Question: Say I have coded a custom 'Canvas' like this :
'''
public class MyCustomControl : Canvas
{
public MyCustomControl()
{
this.Background = System.Windows.Media.Brushes.LightBlue;
}
}
'''
And I need to put another custom coded (custom control) 'Label' inside it and use the whole project as ONE custom control in ANOTHER project.
I did this :
'''
public class MyCustomControl : Canvas
{
public MyCustomControl()
{
this.Background = System.Windows.Media.Brushes.LightBlue;
}
//My custom label
public class MyLabel : Label
{
public MyLabel()
{
Content = "Hello!!";
Width = 100;
Height = 25;
VerticalAlignment = System.Windows.VerticalAlignment.Center;
HorizontalAlignment = System.Windows.HorizontalAlignment.Center;
}
}
}
'''
But I don't get to see the 'Label' inside the OTHER project. see the pic:

Since I'm creating a custom control in the first project, I have no visual reference (like XAML design window or anything else) to which I can depend on, basically by seeing that all the elements are correctly coded and visible.
First, I don't know whether or not it's the right approach to create nested custom controls.
And second, I don't know why the label isn't shown there. It might be because I must add it to the canvas. But I don't know the code to add the label to it's parent, which is the canvas.
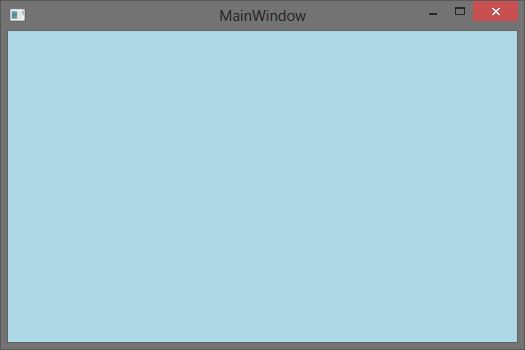
Answer: To add your Label to Canvas:
'''
public MyCustomControl()
{
this.Background = System.Windows.Media.Brushes.LightBlue;
this.Children.Add(new MyLabel());
}
'''
But in this case you don't need a custom Label:
'''
public MyCustomControl()
{
this.Background = System.Windows.Media.Brushes.LightBlue;
this.Children.Add(new Label{
Content = "Hello!!",
Width = 100,
Height = 25,
VerticalAlignment = System.Windows.VerticalAlignment.Center,
HorizontalAlignment = System.Windows.HorizontalAlignment.Center
});
}
'''
If you want to able to design your Canvas, add a UserControl to your first project.
'''
<UserControl ...>
<Canvas Background="LightBlue">
<Label Width="100" Height="25" VerticalAlignment="Center" HorizontalAlignment="Center">
Hello!!
</Label>
</Canvas>
</UserControl>
'''